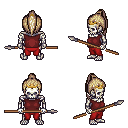
a pixel art fantasy rpg character, male body template, skeleton, maroon sleeveless shirt, red pants, white blonde long topknot hairstyle, gold tiara, spear, four views (front, back, left, right), 2x2 character sprite sheet, small pixel art, hard edges, no anti-aliasing